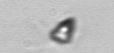
Label: Pyramimonas